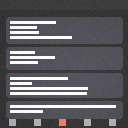
Screen state: on